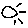
Label: sun